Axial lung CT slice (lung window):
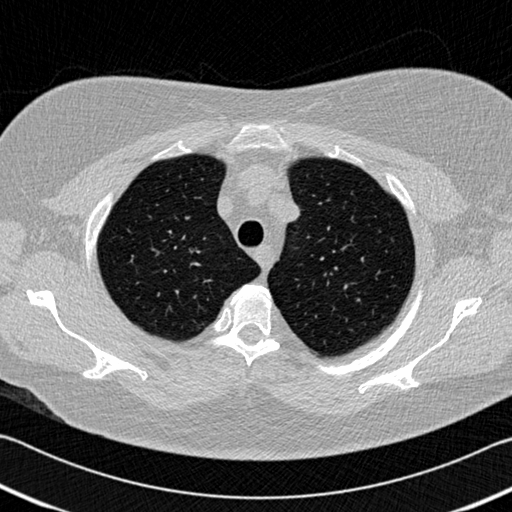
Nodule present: no